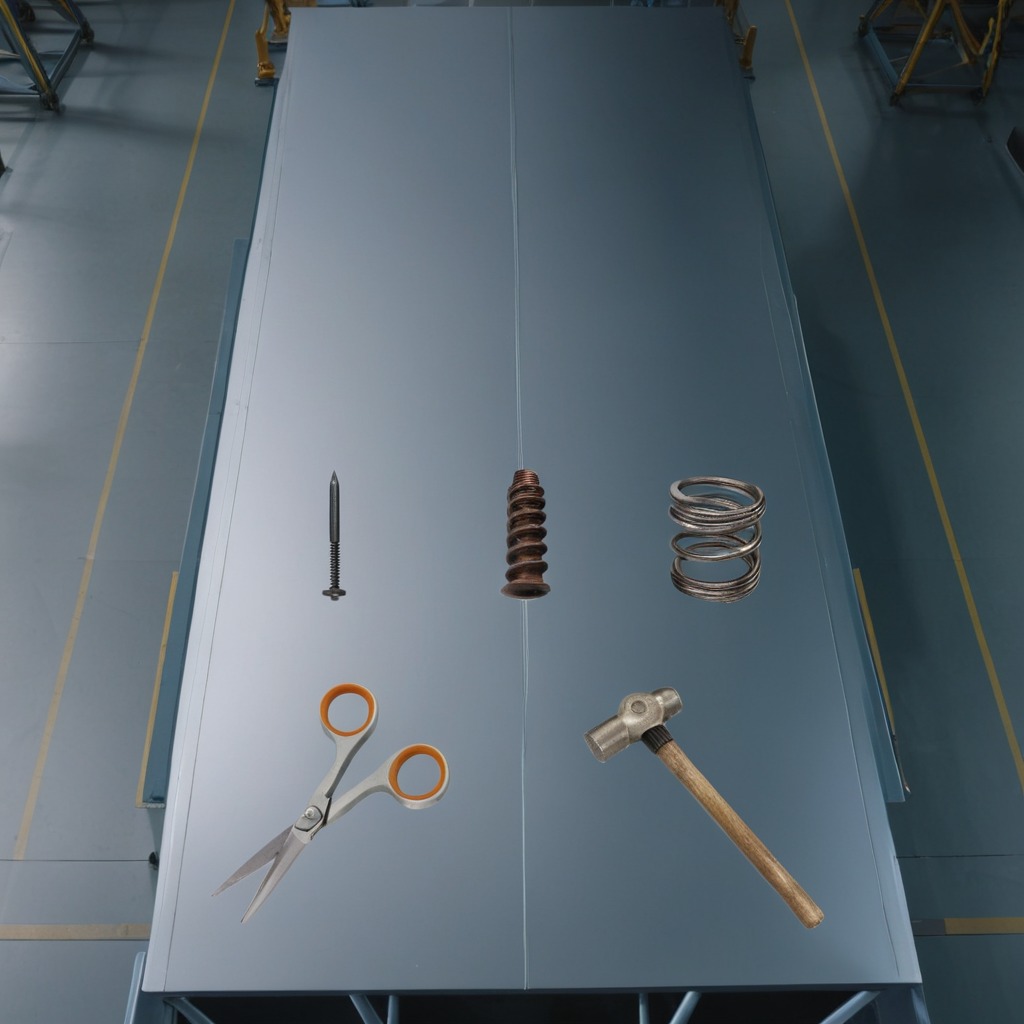
A metal machine screw, an iron nail, a hammer, a coiled metal spring, and a pair of scissors are lying on the toolbox surface.